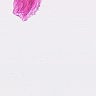
Metastatic tissue present: no